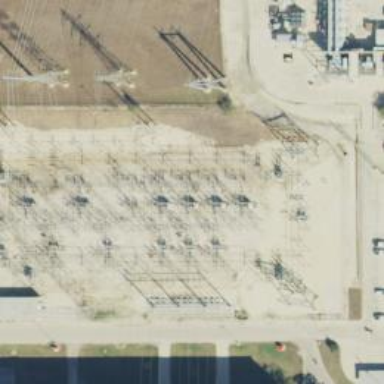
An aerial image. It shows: Switch for power supply.